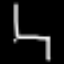
Label: chair